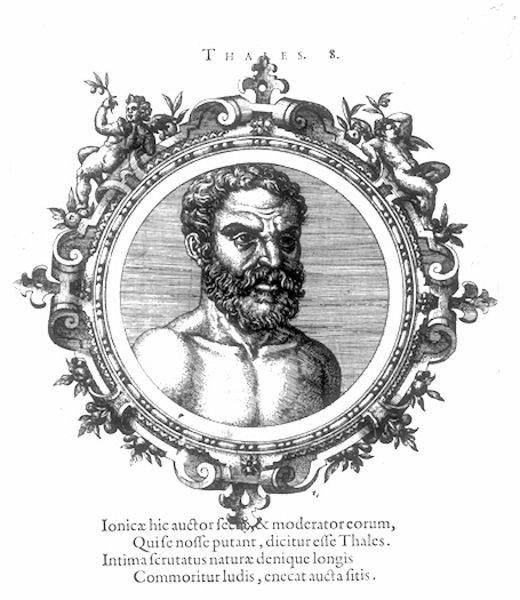
Titel: Bildnis des Thales
Institution: (Seriendruck)
Schlagwörter: blätter, gott, kopf, mann, nackt, äste, blumen, brust, haar, mund, nase, ohr, profil, stirn, zeichnung, blick, ornament, bart, schnurrbart, augen, falten, gesicht, mensch, rahmen, vollbart, bildnis, hals, portrait, porträt, spiegel, natur, haare, blatt, augenbrauen, brustbild, bruststück, lippen, locke, locken, renaissance, schulter, kreis, oval, rund, tondo, engel, früchte, putte, putto, holzschnitt, schrift, man, grafik, graphik, figuren, französisch, kartusche, muskeln, brauen, büste, grimmig, dekor, floral, verzierung, oberkörper, antike, philosoph, buch, medaillon, druck, schraffur, radierung, stich, titel, schwarzweiß, text, hässlich, stirnfalten, lorbeer, mythologie, lilie, wissenschaftler, halbprofil, runzeln, voluten, portät, rosette, mythos, griechenland, schlüsselbein, schnecken, schatulle, lilien, porträit, emblem, putten, kupferstich, milet, grieche, puto, putti, perlstab, latein, lateinisch, mathematik, philosophie, vignette, seriendruck, vers, perlenstab, rollwerk, rokaille, mathematiker, mann bart, frakturschrift, vierzeiler, taler, poträit, insschrift, ionien, naturphilosoph, thales, naturwissenschaftler, schwuchtel, matehmatiker, oberkpü, rumd, medallino, büchseite, laudation, vollbartz, thalis, mitel, silberstich